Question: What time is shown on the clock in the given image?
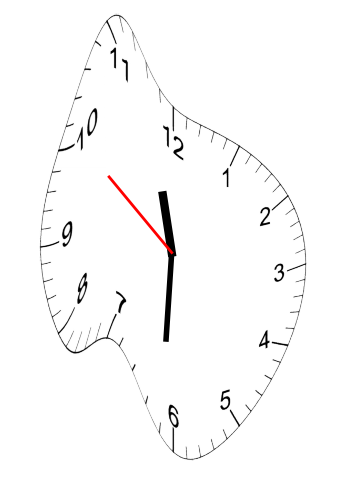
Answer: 11:30:51